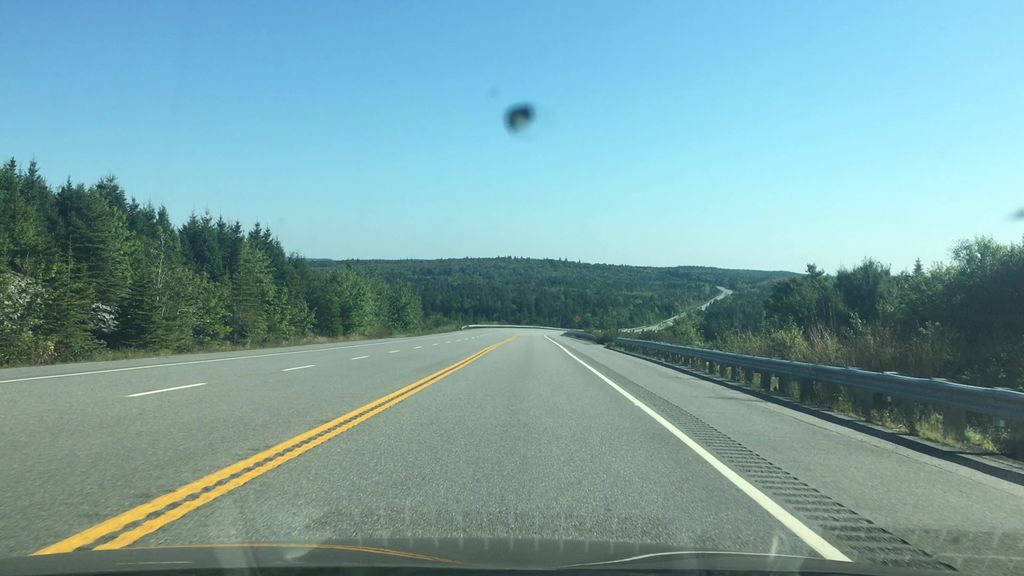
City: halifax